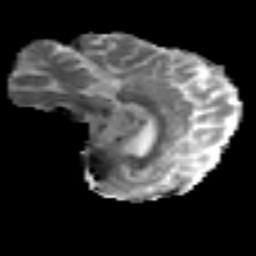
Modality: MD
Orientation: sagittal
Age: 47
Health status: ill
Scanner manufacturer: philips
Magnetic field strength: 3 T
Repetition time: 9 s
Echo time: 0.127 s